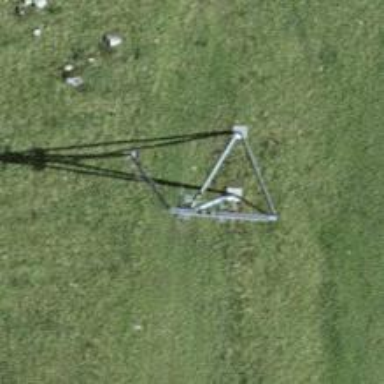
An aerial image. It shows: Pylon used for aerialway.